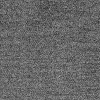
Atmospheric dust classification: dusty